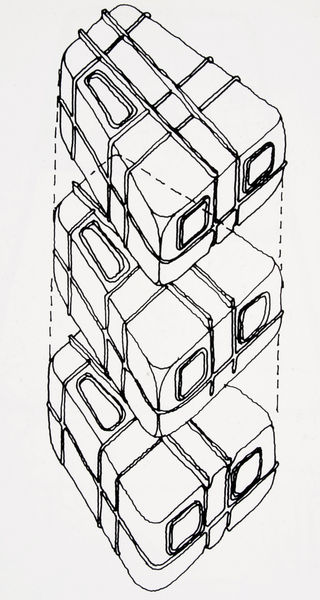
Titel: "Capsel-Tower", Projekt, Kapselstruktur, Isometrie
Künstler: Archigram
Schlagwörter: weiß, fenster, schwarz, skizze, zeichnung, architektur, schnüre, drei, perspektive, flächen, grafik, graphik, linien, tusche, schwarzweiß, entwurf, quadrate, geschnürt, etagen, stockwerke, abgerundet, quadrat, ovale, strichel, modul, pakete, gestrichelt, strichlinien, kapsel, system, axonometrie, archigram, dreidimensionsl, elemenste, pwespektive, wohnkapsel